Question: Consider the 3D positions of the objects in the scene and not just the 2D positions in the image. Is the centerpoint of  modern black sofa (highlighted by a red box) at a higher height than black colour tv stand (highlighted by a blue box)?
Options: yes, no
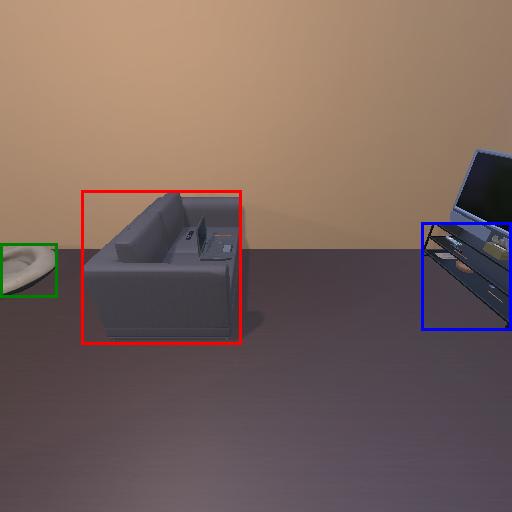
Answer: yes